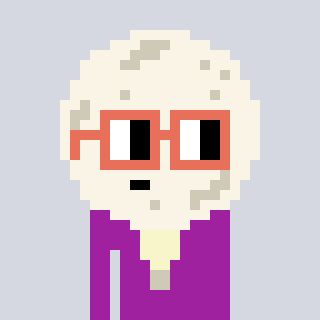
a pixel art character with square orange glasses, a moon-shaped head and a magenta-colored body on a cool background